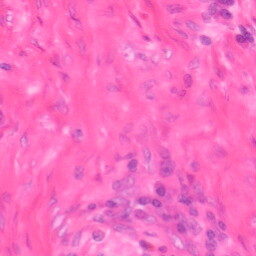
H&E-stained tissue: Colon